Question: I am developing a messaging system using the following structure in the database.

The question is how to select all messages in PHP grouping by user.
EX:
-All messages from user A to user X
-All messages from user B to user X
-All messages from user C to user X
(user X = user logged)
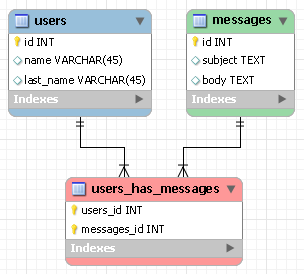
Answer: If all required informations are in tables, here is a partial solution that uses the database module of kohana3. If the following doesn't fit your schema, you will easily adapt it.
'''
$user_id = '1'; // whatever how you get the current user
$messages = DB::select('*')->from('messages')
->join('users_has_messages', 'LEFT')->on('messages_id', '=', 'id')
->where('users_id', '=', $user_id)
->order_by('from_id ASC')
->execute()->as_array();
foreach($messages as $msg)
{
echo $msg->id.':'.$msg->subject.'<br/>';
}
'''